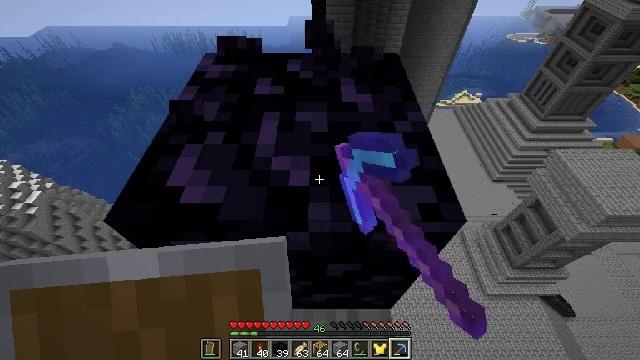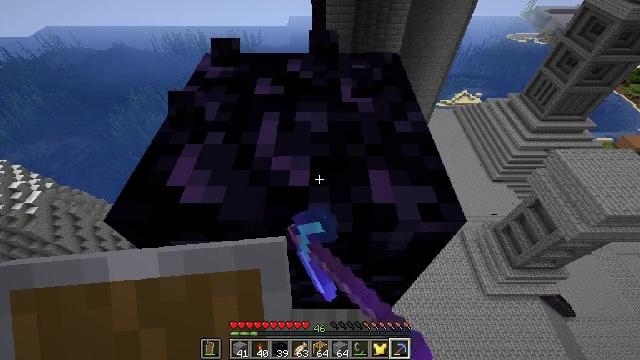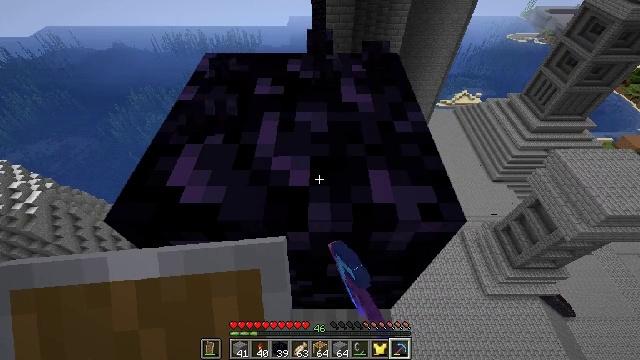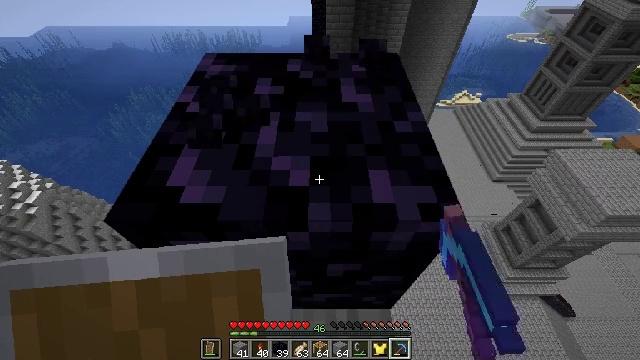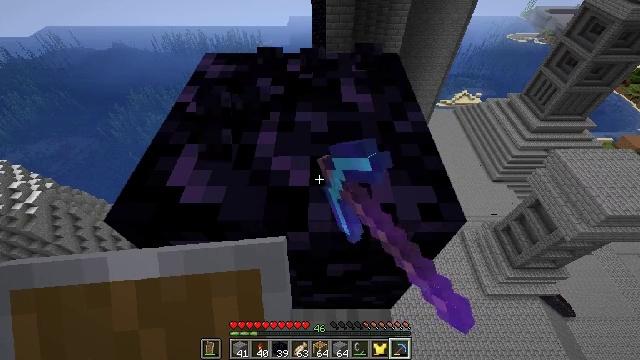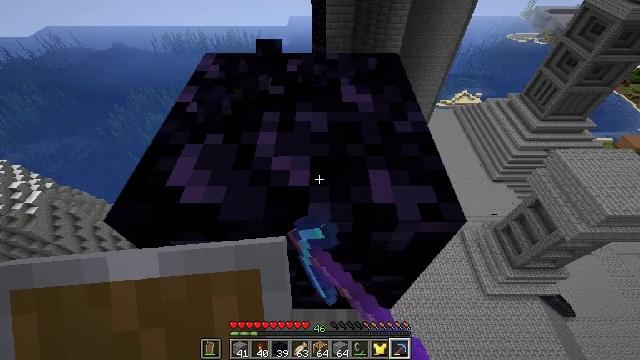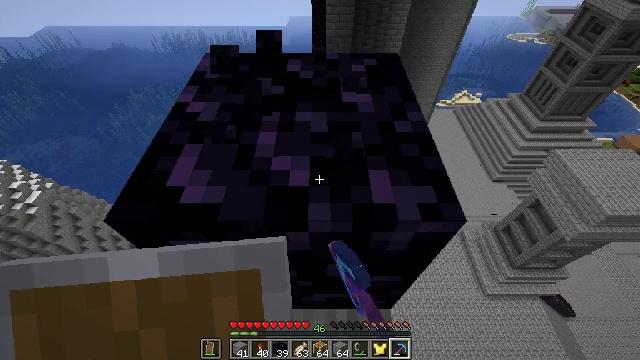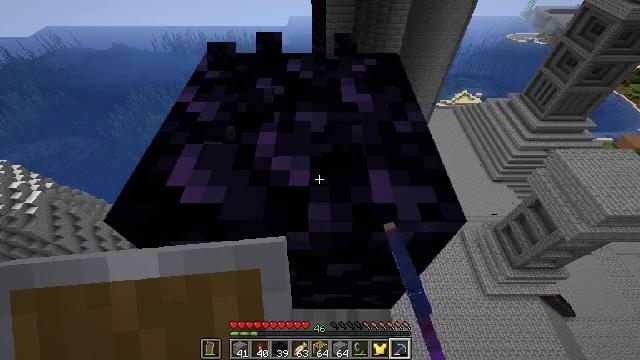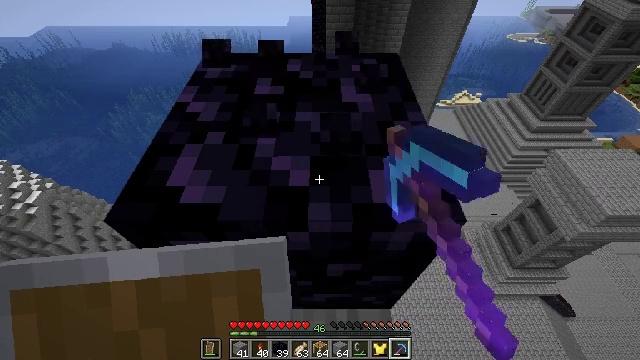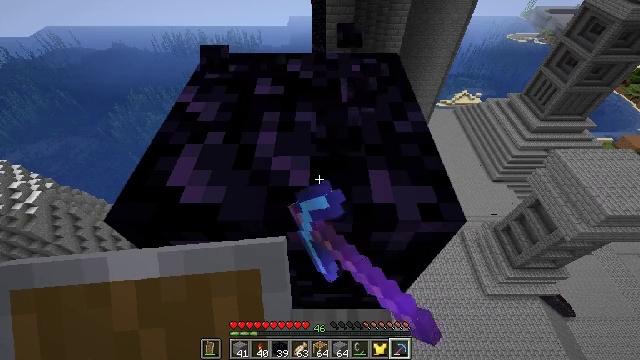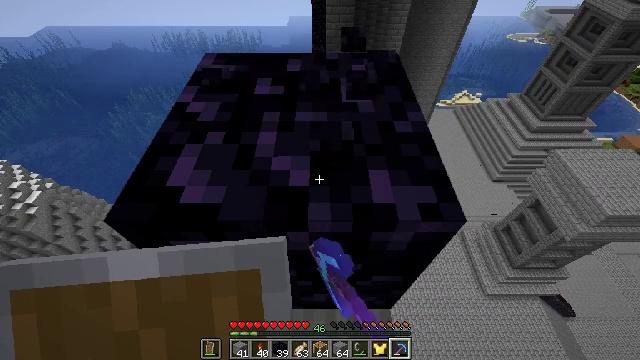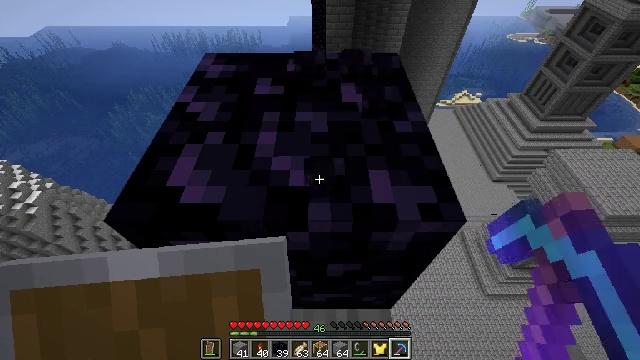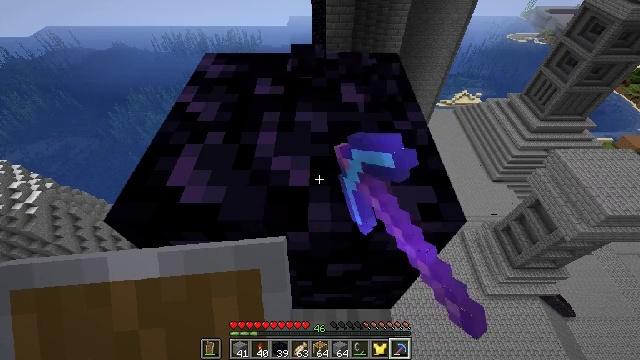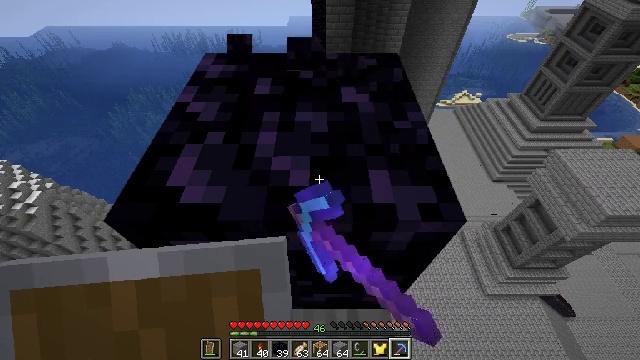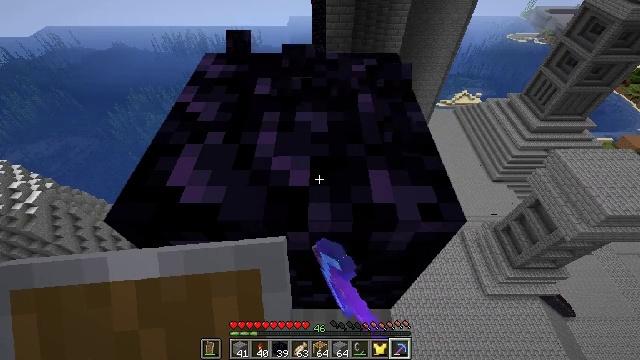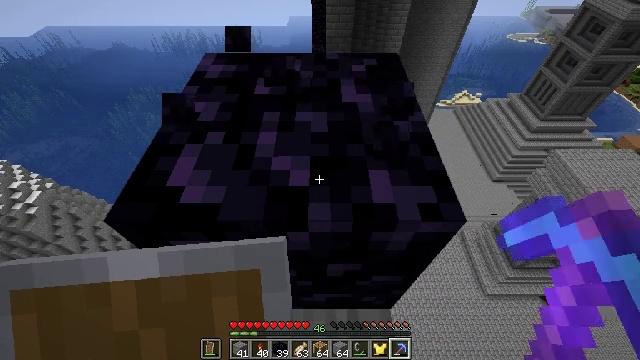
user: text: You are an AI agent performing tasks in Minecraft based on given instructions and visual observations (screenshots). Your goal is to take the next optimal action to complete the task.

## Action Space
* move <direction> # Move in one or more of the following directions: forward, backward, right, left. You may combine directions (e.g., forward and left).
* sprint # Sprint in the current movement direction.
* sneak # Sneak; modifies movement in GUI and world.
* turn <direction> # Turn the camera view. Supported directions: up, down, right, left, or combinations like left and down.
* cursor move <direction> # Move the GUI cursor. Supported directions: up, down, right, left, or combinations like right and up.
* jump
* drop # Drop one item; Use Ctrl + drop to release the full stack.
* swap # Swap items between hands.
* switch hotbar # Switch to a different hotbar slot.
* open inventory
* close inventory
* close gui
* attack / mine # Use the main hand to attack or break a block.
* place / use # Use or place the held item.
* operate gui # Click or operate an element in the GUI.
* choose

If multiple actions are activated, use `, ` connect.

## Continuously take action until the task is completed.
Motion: motion action
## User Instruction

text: Mine the tough obsidian.
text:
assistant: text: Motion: attack / mine
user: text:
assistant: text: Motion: attack / mine
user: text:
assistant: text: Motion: attack / mine
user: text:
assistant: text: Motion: attack / mine
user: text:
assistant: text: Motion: attack / mine
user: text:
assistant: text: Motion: attack / mine
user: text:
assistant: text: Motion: attack / mine
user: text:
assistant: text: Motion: attack / mine
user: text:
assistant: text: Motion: attack / mine
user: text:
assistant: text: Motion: attack / mine
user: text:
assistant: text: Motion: attack / mine
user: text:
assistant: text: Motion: attack / mine
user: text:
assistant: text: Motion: attack / mine
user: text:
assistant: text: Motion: attack / mine
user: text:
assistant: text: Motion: attack / mine
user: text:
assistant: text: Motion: attack / mine
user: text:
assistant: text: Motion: attack / mine
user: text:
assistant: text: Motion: attack / mine
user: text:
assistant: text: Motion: attack / mine
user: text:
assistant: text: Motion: attack / mine
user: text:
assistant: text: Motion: attack / mine
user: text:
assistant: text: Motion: attack / mine
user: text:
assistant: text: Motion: attack / mine
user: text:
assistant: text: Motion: attack / mine
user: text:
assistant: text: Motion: attack / mine
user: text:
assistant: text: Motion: attack / mine
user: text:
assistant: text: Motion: attack / mine
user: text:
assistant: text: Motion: attack / mine
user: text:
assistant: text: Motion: attack / mine
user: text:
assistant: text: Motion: attack / mine